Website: lowes
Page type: newsletter-management
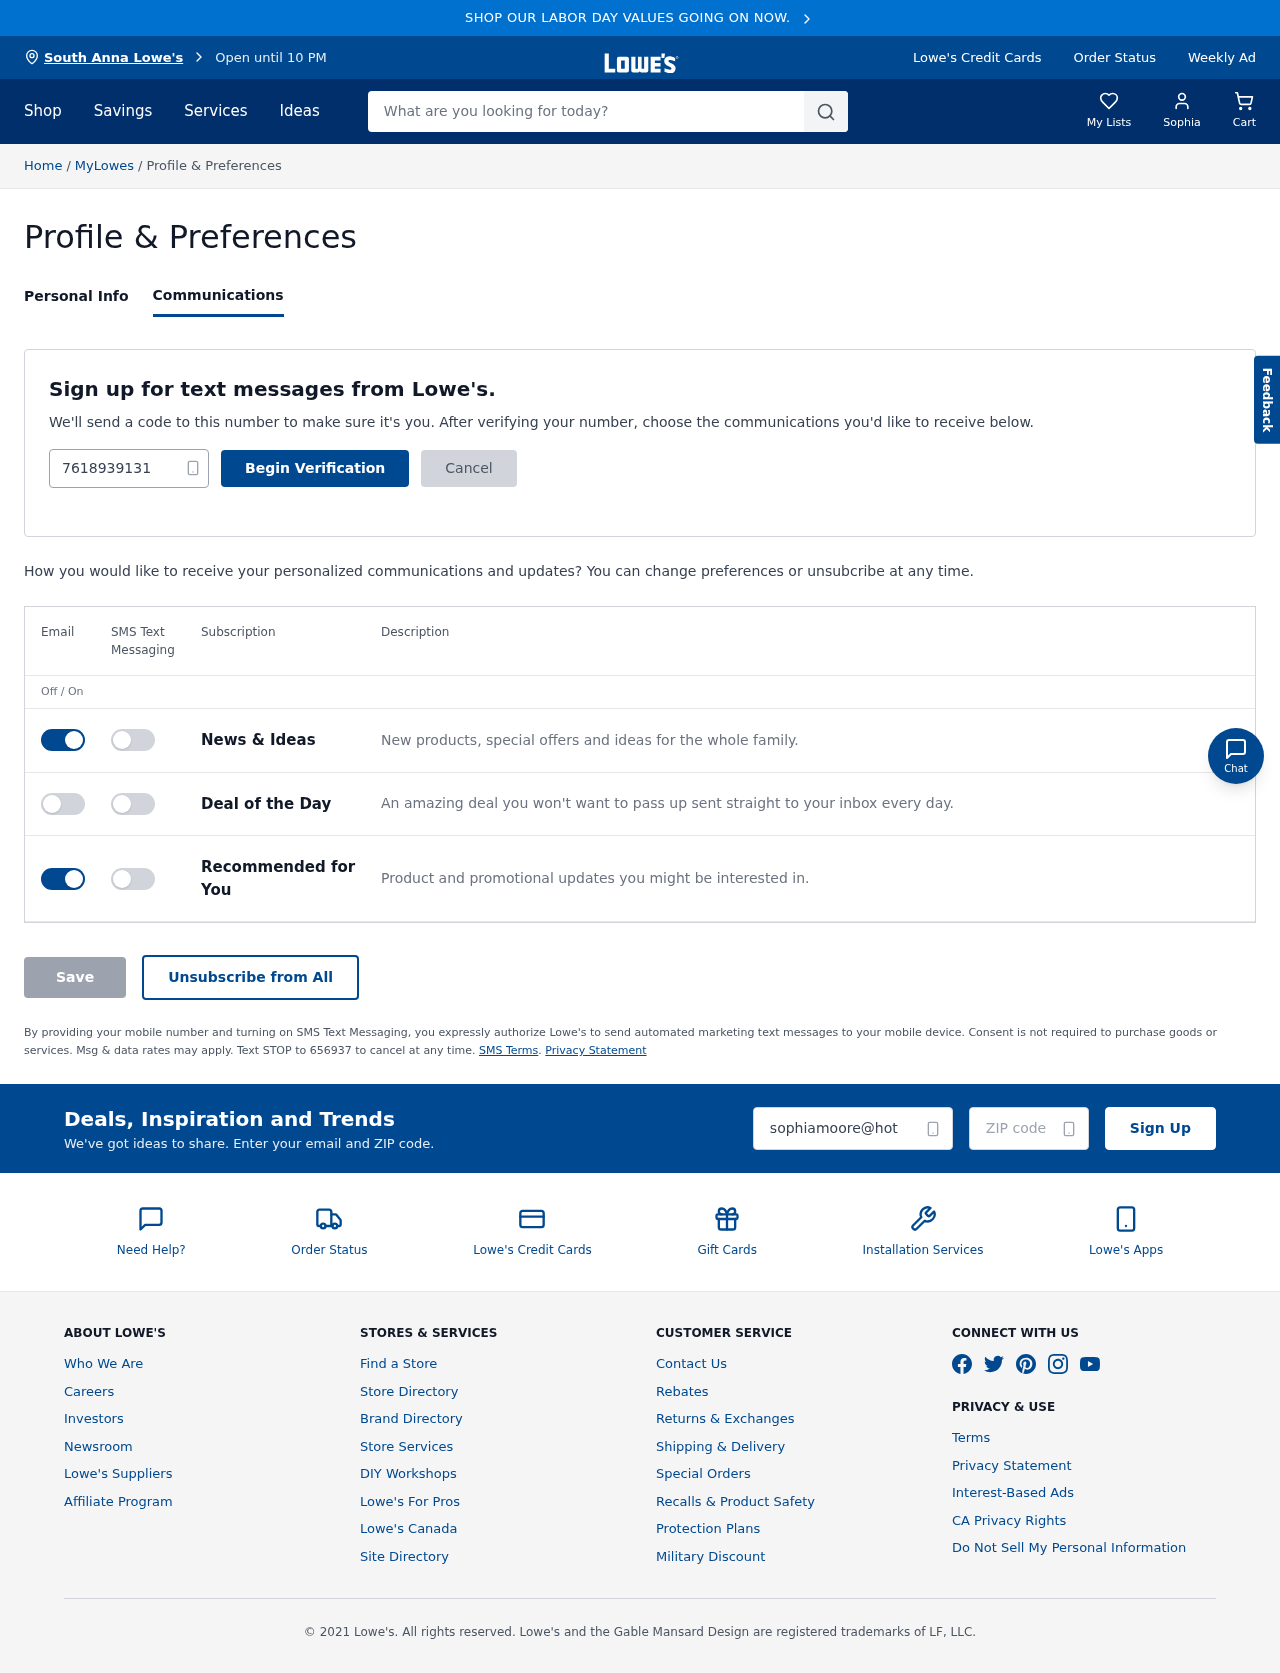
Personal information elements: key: PII_CITY
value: South Anna Lowe's
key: PII_EMAIL
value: sophiamoore@hotmail.com
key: PII_FIRSTNAME
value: Sophia
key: PII_PHONE
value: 7618939131
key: PII_POSTCODE
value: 39765
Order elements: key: ORDER_NUM_ITEMS
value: Cart
Search elements: key: HEADER_SEARCH
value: What are you looking for today?